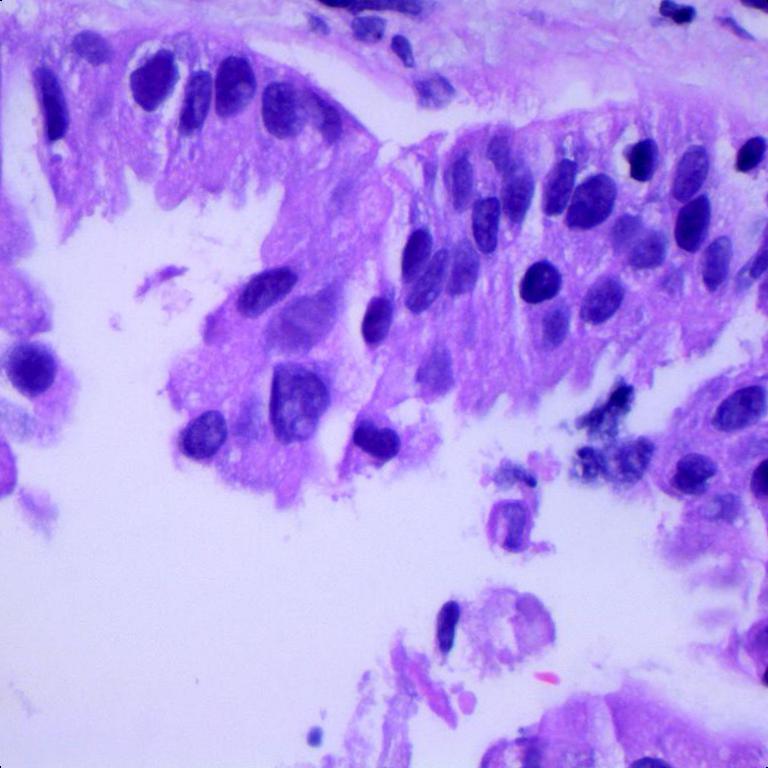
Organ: lung
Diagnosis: adenocarcinomas